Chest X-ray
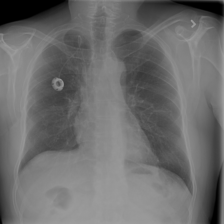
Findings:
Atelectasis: negative
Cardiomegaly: negative
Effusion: negative
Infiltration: negative
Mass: negative
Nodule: negative
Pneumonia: negative
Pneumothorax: negative
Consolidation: negative
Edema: negative
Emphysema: negative
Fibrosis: negative
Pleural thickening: negative
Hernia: negative